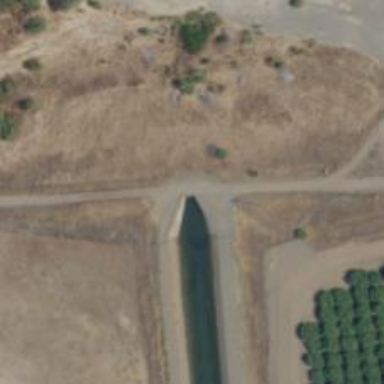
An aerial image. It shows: Covered canal tunnel.